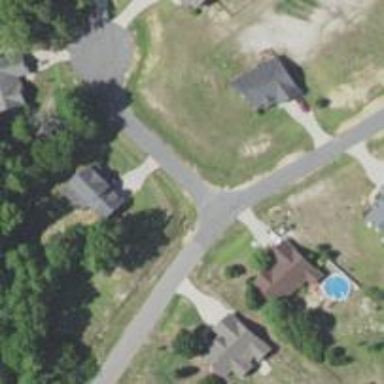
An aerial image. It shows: Road with stop sign.